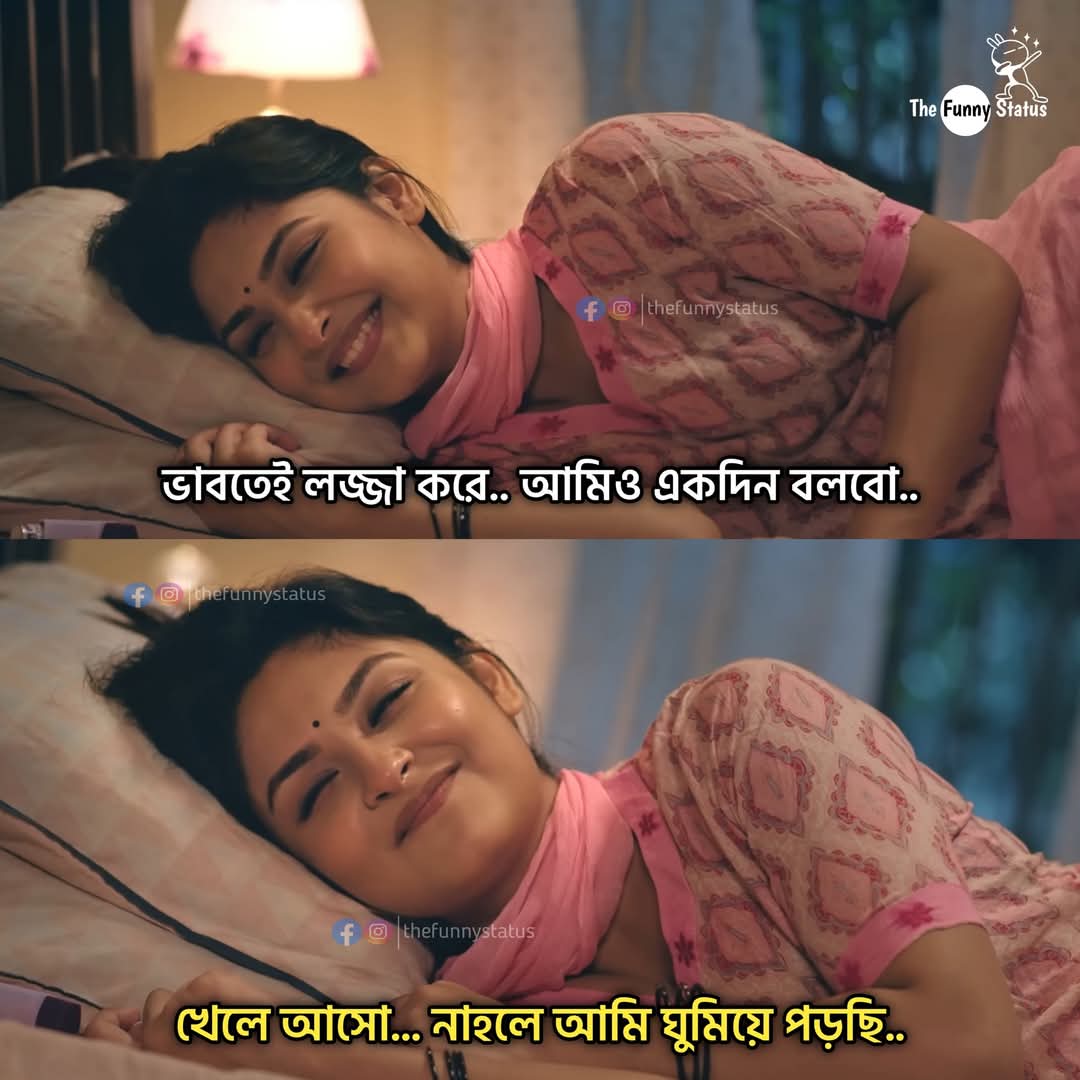
Text: ভাবতেই লজ্জা করে.. আমিও একদিন বলবো..
খেলে আসো... নাহলে আমি ঘুমিয়ে পড়ছি..
Label: Non Hate